Question: In new Interface package when I right-click in new java class option nit shown

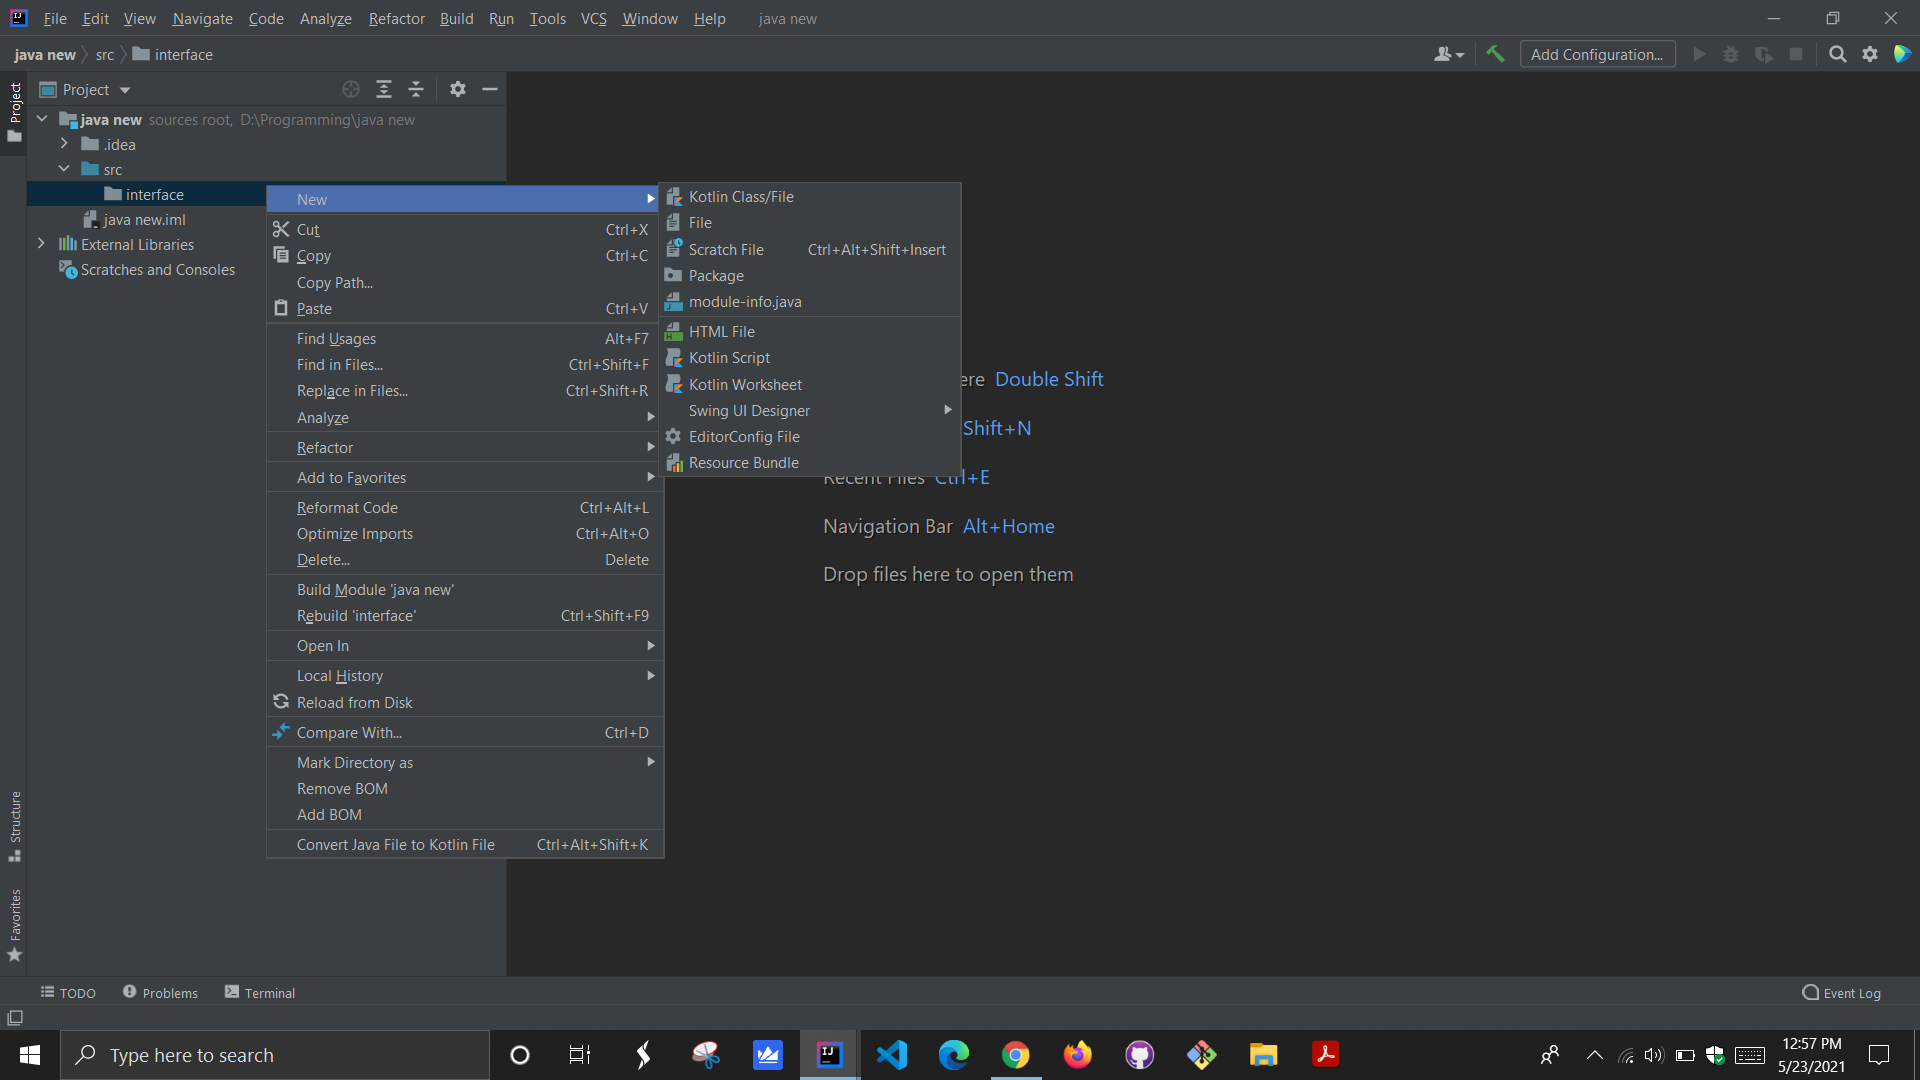
Answer: 'interface' is not a valid package name, because it is a <URL>. A keyword can not be used as an identifier, for example as a package name, variable name or class name. If you choose a different name for your package, the option to create a Java class should appear.